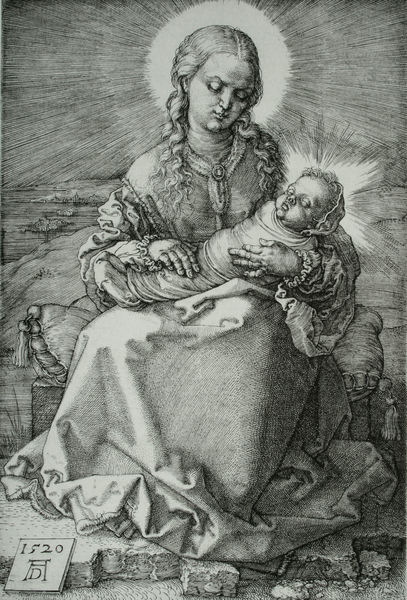
Titel: Die Jungfrau mit dem Wickelkind
Künstler: Albrecht Dürer
Standort: viele Standorte
Institution: Seriendruck
Schlagwörter: felsen, hand, himmel, schatten, schlaf, weiß, wolken, frauen, landschaft, sitzen, brust, busen, daumen, finger, frau, frisur, grau, haar, hintergrund, kleid, kleider, licht, mund, nase, ohr, schwarz, stirn, stuhl, zeichnung, blick, dame, gürtel, tuch, wolke, rock, jung, arm, arme, augen, bibel, falten, gesicht, johannes, kragen, stein, steine, blicken, hände, möbel, portrait, signatur, ebene, erde, ferne, horizont, natur, weite, kirche, sonne, boden, auge, gewand, haare, sessel, sitzend, stoff, stoffe, tücher, decke, kind, mutter, kinn, lippen, locke, locken, ohren, renaissance, scheitel, kinder, holzschnitt, wangen, ruhe, sitz, röcke, zöpfe, datierung, fels, graphik, schattierung, linien, baby, treppe, treppen, kissen, thron, tafel, falte, polster, zopf, grimmig, stufe, stufen, wange, jahreszahl, naht, striche, leuchten, religion, strahlen, linie, babys, kontur, druck, jungfrau, druckgrafik, monogramm, schraffur, schwarz weiß, radierung, stich, lockig, konturen, strich, offenbarung, strahl, aquatinta, bleistift, kranz, betrachten, streicheln, jahr, schein, heiligenschein, hubi, nimbus, zahl, ziffer, christus, jesus, jesus christus, pieta, christlich, troddel, gurt, heilige, leuchtend, haptisch, dürer, femme, heilig, maria, kupferstich, madonna, heiland, jesu, mutter gottes, strahlend, christentum, ikone, robe, quasten, säugling, erlöser, gewickelt, heiligenbild, kaltnadel, gottesmutter, bébé, enfant, vierge, jesuskind, gestrichelt, harre, albrecht, albrecht dürer, strahlenkranz, maris, maiesta, wickel, alfred dürer, haptik, dürrer, paradis, durer, zottel, mündchen, strahlennimbus, gelockt, messias, anno, sainte, gottessohn, sohn gottes, unsere liebe frau, heilige maria, christkind, albrecht dürrer, alfred, biese, biesenkissen, close up, eingewickelt, kihd, zeittafel, windeln, meditieren, wickelkind, kontemplativ, madonna mit dem kind, d, 1520, mariea, kissen#, vierge marie, christkönig, illuminé, heilland, erretter, jesus von nazaret, gottesgebärerin, maria von nazaret